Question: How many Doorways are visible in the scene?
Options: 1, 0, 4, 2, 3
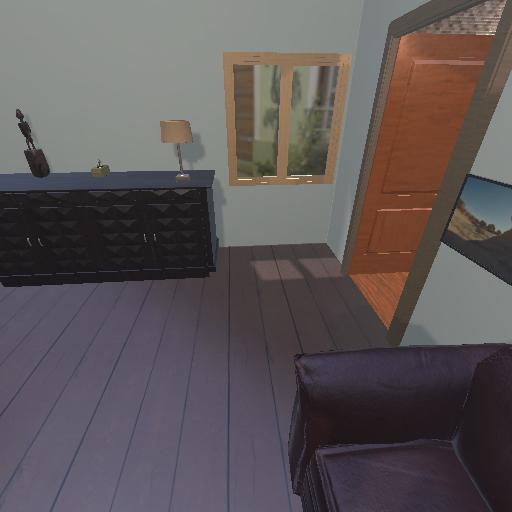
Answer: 1